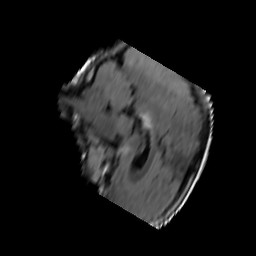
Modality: FLAIR
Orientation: sagittal
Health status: ill
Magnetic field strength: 3 T